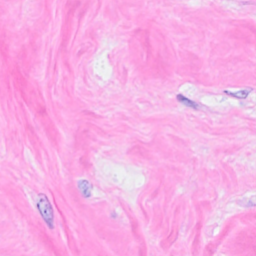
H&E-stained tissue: Breast